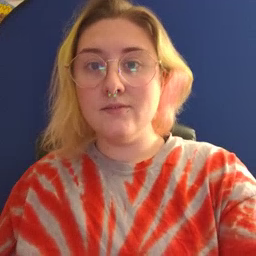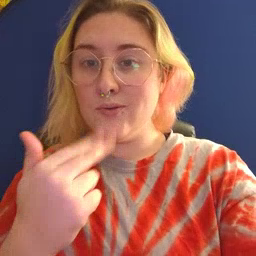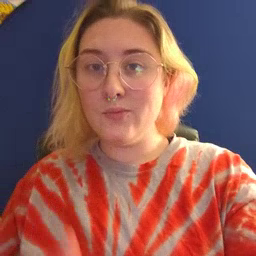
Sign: cute